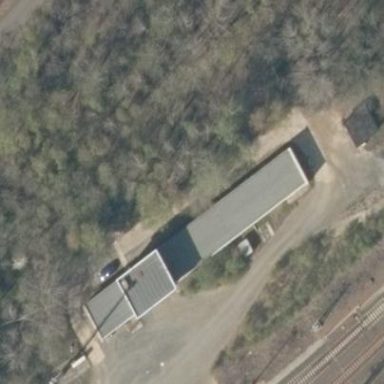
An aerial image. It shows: Building serving as railway signal box.